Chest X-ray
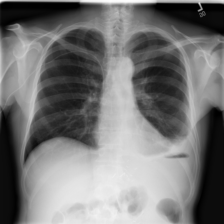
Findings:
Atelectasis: negative
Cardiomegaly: negative
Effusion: positive
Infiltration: negative
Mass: positive
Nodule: negative
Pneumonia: negative
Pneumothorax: negative
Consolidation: positive
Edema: negative
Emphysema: negative
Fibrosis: negative
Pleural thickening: negative
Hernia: negative